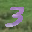
Label: 3